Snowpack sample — Buffalo Mountain, Silverthorne, Colorado, USA (1/25/25, 10:11 AM MST)
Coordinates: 39.6222, -106.1139
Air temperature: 22 °F
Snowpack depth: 110 cm
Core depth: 40 cm
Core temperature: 46.4 °F
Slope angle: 12°, slope face: 102°
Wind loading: high
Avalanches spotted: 0
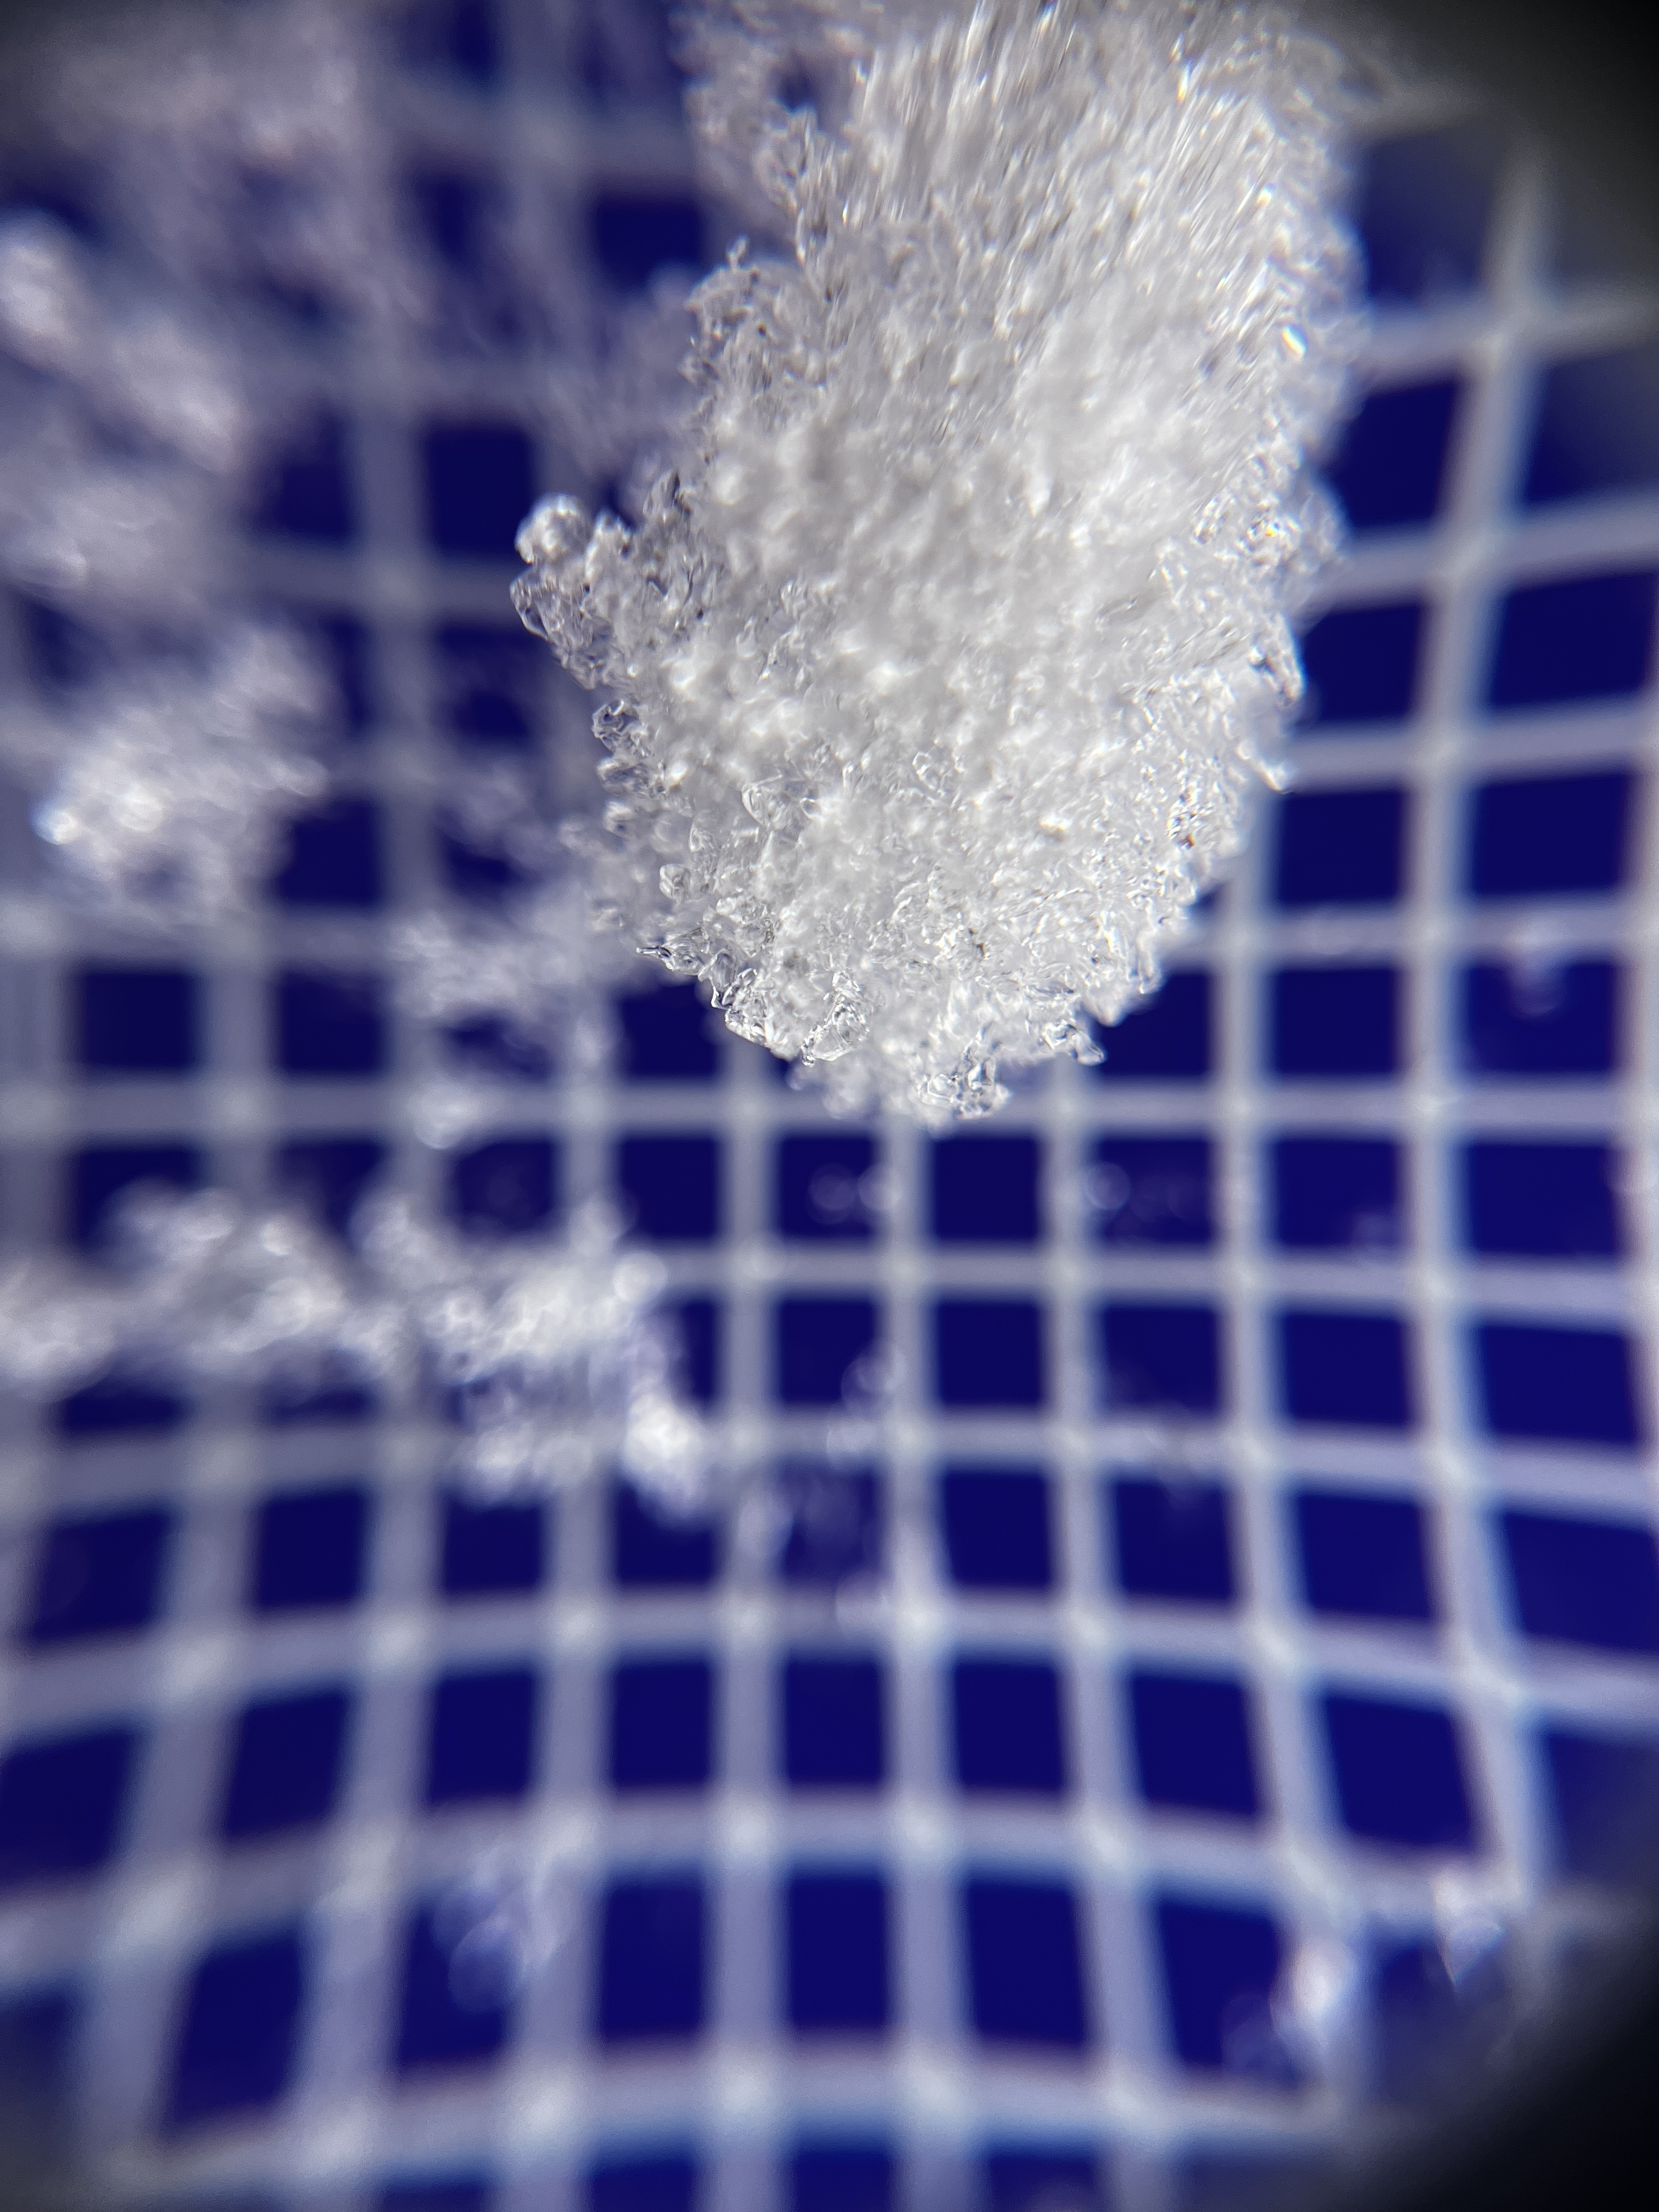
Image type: magnified_profile
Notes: No avalanches nearby, collected on the outskirts of a fire break 15 meters from the treeline, on way to Buffalo and Red Mountain